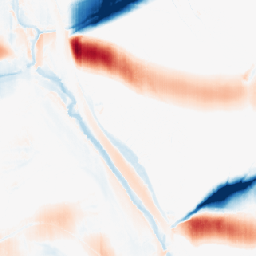
Category: morphological
Decomposition family: morphological_ellipse
Decomposition parameters: operation: average
width: 50
height: 5
Upsampling method: area
Upsampling parameters: scale: 8
Upsampling scale: 8